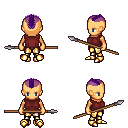
a pixel art fantasy rpg character, female body template, human, tanned skin, maroon sleeveless shirt, gold greaves, purple short mohawk hairstyle, gold boots, spear, four views (front, back, left, right), 2x2 character sprite sheet, small pixel art, hard edges, no anti-aliasing